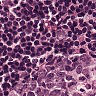
Metastatic tissue present: no